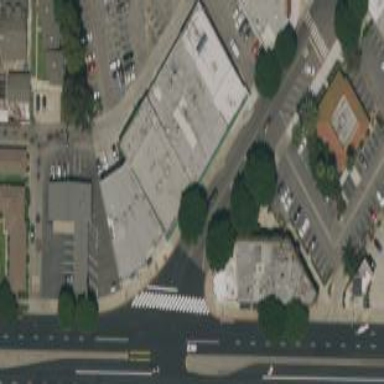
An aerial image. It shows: Retail building.